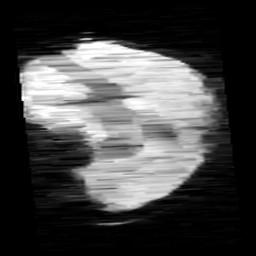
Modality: minIP
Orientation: sagittal
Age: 9
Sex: female
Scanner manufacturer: siemens
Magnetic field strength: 3 T
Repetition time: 0.027 s
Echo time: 0.02 s